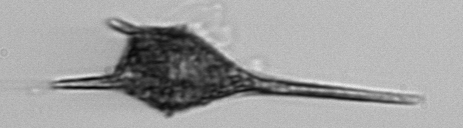
Label: Tripos_lineatus